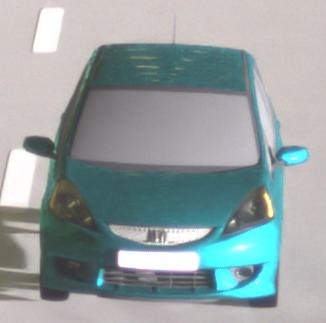
Make: Honda
Model: Jazz 1.2
Detailed model: Jazz (III) (11/08 - 04/11)
Model produced from: 2008/11
Model produced until: 2010/10
Doors: 5
Color: blue
Road condition: dry road
Daytime: night
Contrast: high contrast